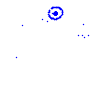
Particle: pion